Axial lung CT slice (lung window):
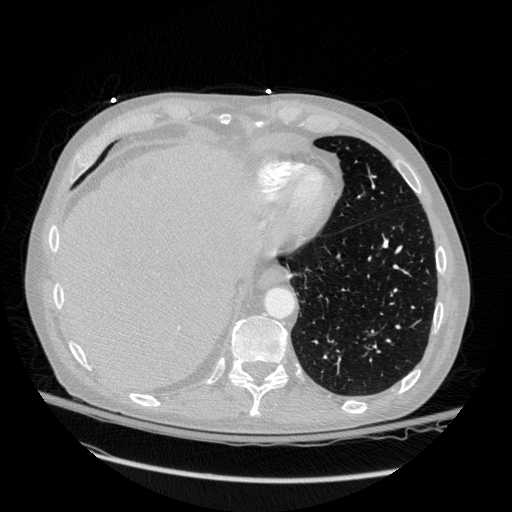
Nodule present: no